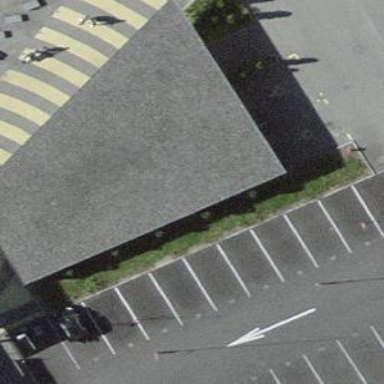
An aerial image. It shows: Building with flat roof used as two-tier bicycle parking amenity.